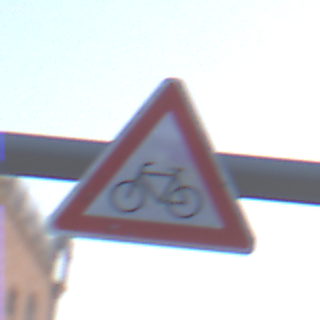
Verkehrszeichen: RadverkehrRechts
Umgebung: Outdoor, Urban
Tageszeit: SunriseSunset
Wetter: Clear
Licht: Natural
Jahreszeit: NotSpecified
Kontrast: MediumContrast